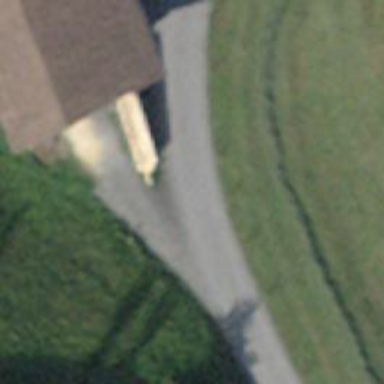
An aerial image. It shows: Driveway leading to service road.